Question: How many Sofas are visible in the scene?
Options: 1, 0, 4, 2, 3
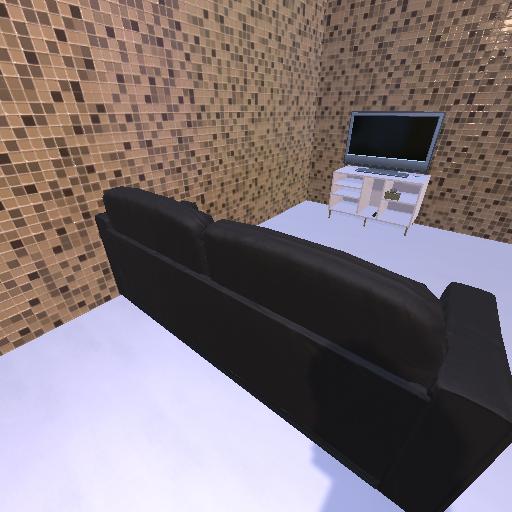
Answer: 1